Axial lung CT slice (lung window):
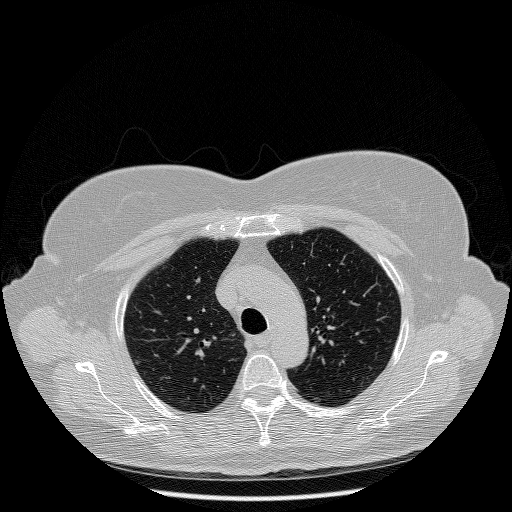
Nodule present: no